Question: Hello i am having trouble with this code I need to fix one error "The type namespace name Form1 could not be found" any help will be appreciated.
'''
using System;
using System.Collections.Generic;
using System.ComponentModel;
using System.Data;
using System.Drawing;
using System.Linq;
using System.Text;
using System.Threading.Tasks;
using System.Windows.Forms;
using System.Threading;
using PS3Lib;
namespace xpartygo
{
public partial class Form1 : Form
{
private PS3API PS3 = new PS3API();
public Form1()
{
InitializeComponent();
}
private void Form1_Load(object sender, EventArgs e)
{
}
private void button1_Click(object sender, EventArgs e)
{
try
{
PS3.ConnectTarget();
PS3.AttachProcess();
MessageBox.Show("Connected!");
button3.Enabled = true;
button2.Enabled = true;
PS3.Extension.WriteUInt32(0x3DBD54, 0x480000D8); // Disable Cheat Protection
}
catch
{
MessageBox.Show("Failed to connect!");
}
}
private void radioButton1_CheckedChanged(object sender, EventArgs e)
{
PS3.ChangeAPI(SelectAPI.TargetManager);
}
private void radioButton2_CheckedChanged(object sender, EventArgs e)
{
PS3.ChangeAPI(SelectAPI.ControlConsole);
}
public void Cbuf_AddText(string text)
{
PS3.Extension.WriteString(0x10075000, text); // Write Command Input
PS3.SetMemory(0x37F80, new byte[] { 0xF8, 0x21, 0xFF, 0x91, 0x7C, 0x08, 0x02, 0xA6, 0xF8, 0x01, 0x00, 0x80, 0x38, 0x60, 0x00, 0x00, 0x3C, 0x80, 0x10, 0x07, 0x30, 0x84, 0x50, 0x00, 0x48, 0x2D, 0xBC, 0x81, 0xE8, 0x01, 0x00, 0x80, 0x7C, 0x08, 0x03, 0xA6, 0x38, 0x21, 0x00, 0x70, 0x4E, 0x80, 0x00, 0x20 }); // Cbuf_AddText RPC
Thread.Sleep(100);
PS3.SetMemory(0x37F80, new byte[] { 0xF8, 0x21, 0xFE, 0xD1, 0x7C, 0x08, 0x02, 0xA6, 0xF8, 0x01, 0x01, 0x40, 0xDB, 0x21, 0x00, 0xF8, 0xDB, 0x41, 0x01, 0x00, 0xDB, 0x61, 0x01, 0x08, 0xDB, 0x81, 0x01, 0x10, 0xDB, 0xA1, 0x01, 0x18, 0xDB, 0xC1, 0x01, 0x20, 0xDB, 0xE1, 0x01, 0x28, 0xFB, 0xE1, 0x00, 0xF0 }); // Restore CG_DrawFPS Function
}
private void button3_Click(object sender, EventArgs e)
{
Cbuf_AddText("party_connectToOthers 0;partyMigrate_disabled 1;party_mergingEnabled 0;xpartygo");
MessageBox.Show("Has been executed!", "xpartygo", MessageBoxButtons.OK, MessageBoxIcon.Information);
}
private void button2_Click(object sender, EventArgs e)
{
Cbuf_AddText("reset party_connectToOthers;partyMigrate_disabled;party_mergingEnabled");
MessageBox.Show("Has been executed!", "Dvar Reset", MessageBoxButtons.OK, MessageBoxIcon.Information);
}
}
}
'''
I think this is the namespace:

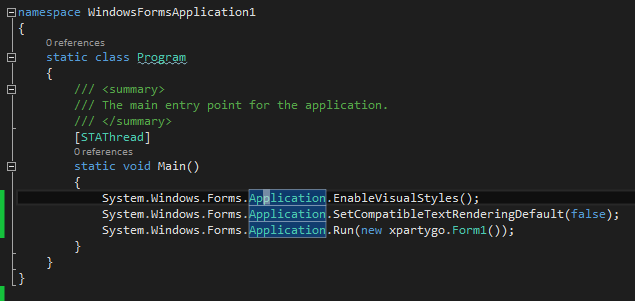
Answer: If the line you mentioned, 'System.Windows.Forms.Application.Run(new Form1());' is in a file in a different namespace to 'xpartygo', you'll need to edit it to 'System.Windows.Forms.Application.Run(new xpartygo.Form1());' to sort the namespaces.
Alternatively, place the file with the above line into the same namespace.
In future, pasting the error message as output from the compiler, along with any code it references, makes life a lot easier for people wanting to help - which makes life easier for you :-)
Just in case it's a lack of understanding of namespaces that's the issue, see <URL> for more info.
Edit in response to comment:
Cool, we all start somewhere - class A can only "see" class B if they're either in the same namespace, or class A has a 'using' statement referencing this namespace that class B lives in.
It's like a folder structure, you can only see files/'classes' in the directory/'namespace' you're currently in, unless you look up/'using' another folder/'namespace'.
A class' namespace is defined by the 'namespace foo { ... }' block it's inside. The link above should explain all this in more detail than I can.
Your problem is likely that you have two classes in different namespaces, and one's trying to access the other. Unless you deal with this properly, by "looking up" the appropriate namespace, you'll get the compilation error you saw.